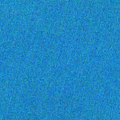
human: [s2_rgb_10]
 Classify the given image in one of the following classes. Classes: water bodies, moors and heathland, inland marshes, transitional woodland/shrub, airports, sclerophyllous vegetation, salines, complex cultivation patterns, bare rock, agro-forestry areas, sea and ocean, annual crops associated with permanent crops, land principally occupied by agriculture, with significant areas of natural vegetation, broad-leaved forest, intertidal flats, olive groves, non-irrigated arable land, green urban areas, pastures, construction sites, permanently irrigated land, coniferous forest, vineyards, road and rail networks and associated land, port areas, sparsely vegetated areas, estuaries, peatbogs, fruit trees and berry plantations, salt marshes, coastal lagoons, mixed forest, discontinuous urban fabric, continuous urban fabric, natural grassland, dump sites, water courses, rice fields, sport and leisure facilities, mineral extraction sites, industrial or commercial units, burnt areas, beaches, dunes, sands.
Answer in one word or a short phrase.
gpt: sea and ocean